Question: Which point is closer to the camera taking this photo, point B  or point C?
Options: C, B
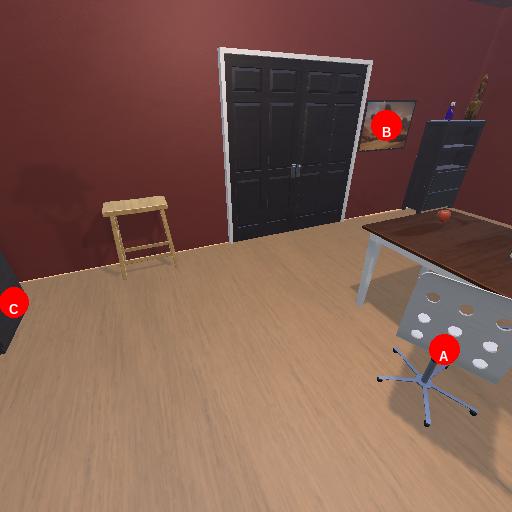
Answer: C